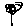
Label: flower